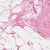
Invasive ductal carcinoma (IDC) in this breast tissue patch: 0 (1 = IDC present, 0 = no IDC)